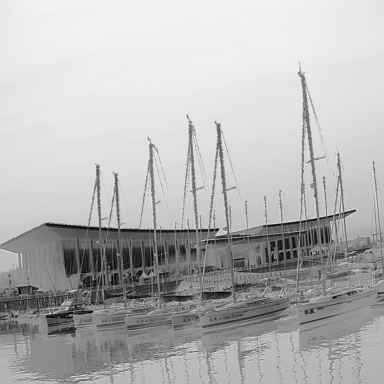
There are four sailboats in the infrared image.